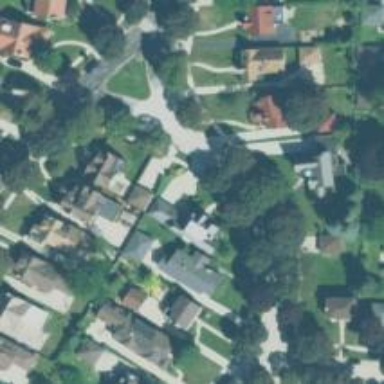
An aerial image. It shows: Residential road with separate sidewalk.